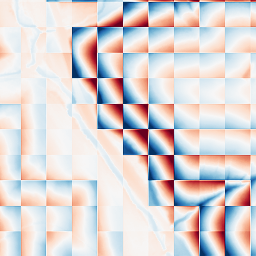
Category: wavelet
Decomposition family: wavelet_biorthogonal
Decomposition parameters: wavelet: bior1.3
level: 5
Upsampling method: sinc_blackman
Upsampling parameters: scale: 4
kernel_size: 16
Upsampling scale: 4